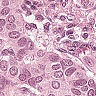
Metastatic tissue present: yes